Chest X-ray. View position: PA
Patient age: 53
Patient sex: M
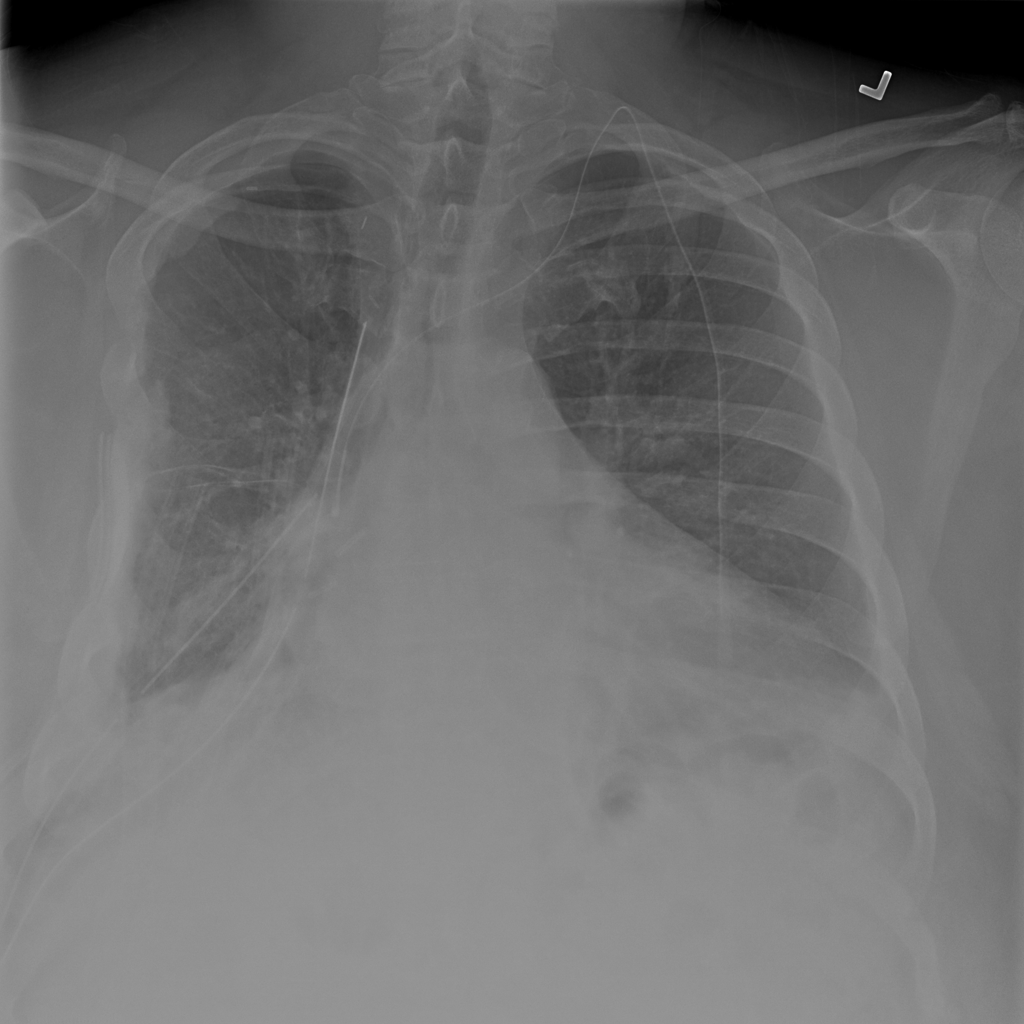
Finding: Pneumothorax